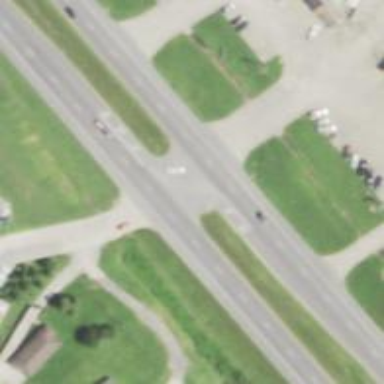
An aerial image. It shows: Trunk link highway.